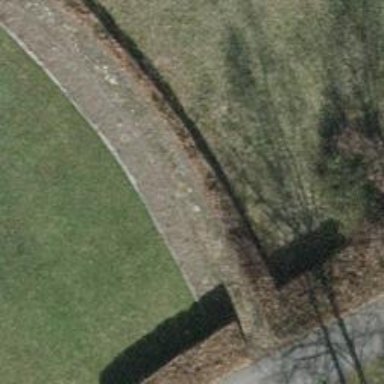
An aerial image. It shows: Hedge barrier.